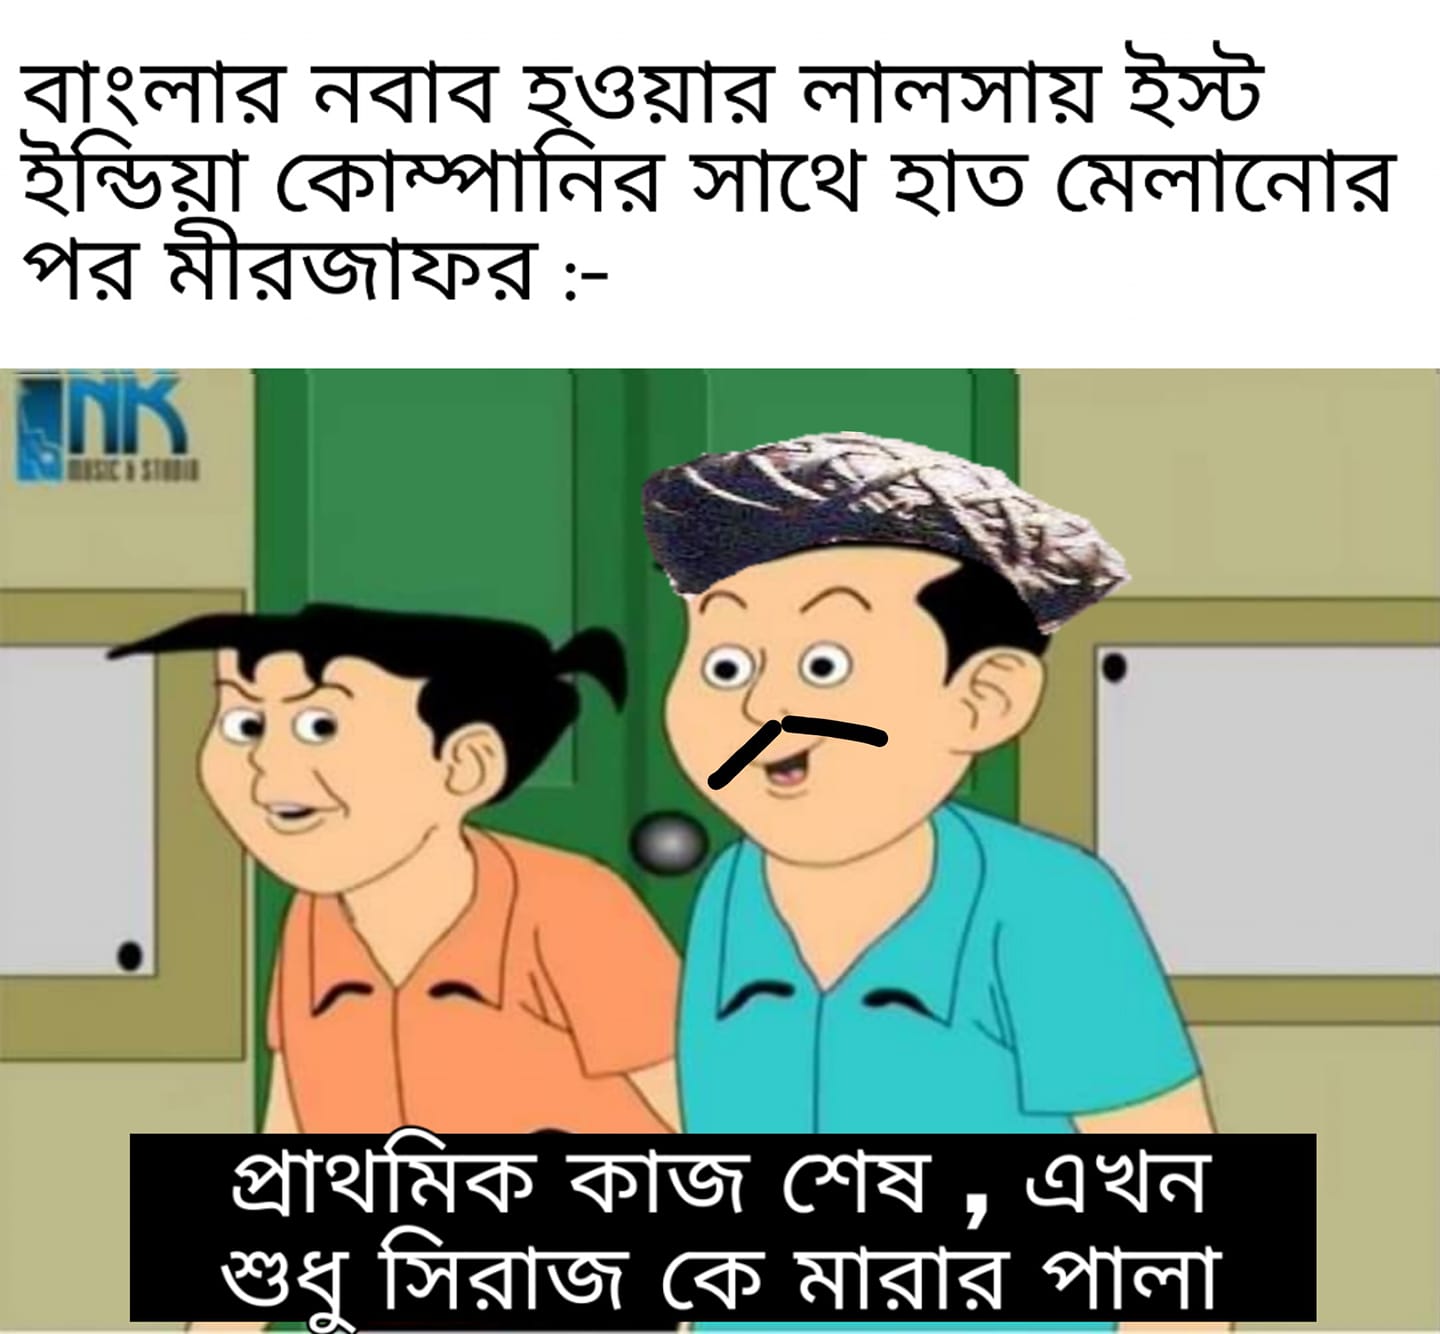
Caption: বাংলার নবার হওয়ার লালসায় ইস্ট ইন্ডিয়া কোম্পানির সাথে হাত মেলানোর পর মীরজাফর     প্রাথমিক কাজ শেষ , এখন শুধু সিরাজ কে মারার পালা
Label: non-hate